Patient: sex M, age 76
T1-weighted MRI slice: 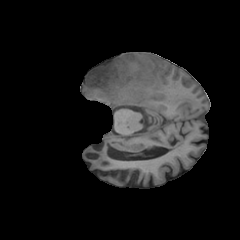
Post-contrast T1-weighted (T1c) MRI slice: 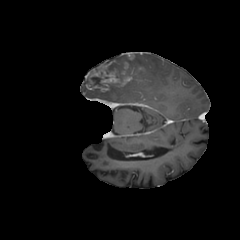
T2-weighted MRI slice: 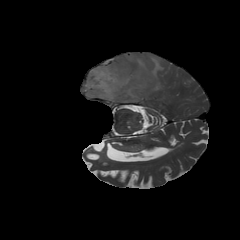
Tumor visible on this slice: yes
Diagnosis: Glioblastoma, IDH-wildtype
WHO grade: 4